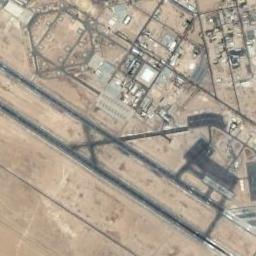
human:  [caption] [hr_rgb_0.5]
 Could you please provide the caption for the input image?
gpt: A complex airport with many runways and buildings .

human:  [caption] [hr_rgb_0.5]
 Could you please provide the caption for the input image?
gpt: This airport has only one runway, And its color is white .

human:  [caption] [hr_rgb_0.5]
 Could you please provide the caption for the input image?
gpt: An airport with some staggered runways in the vacant lot and some buildings beside .

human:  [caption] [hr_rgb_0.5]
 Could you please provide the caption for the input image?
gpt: There is an airport built in bare land next to some buildings .

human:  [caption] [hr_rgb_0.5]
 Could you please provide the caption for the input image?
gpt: Two parallel roads at the airport .